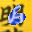
Label: 6